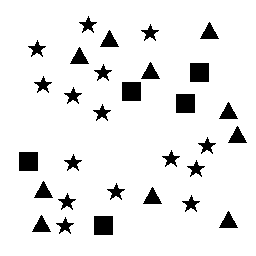
Squares: 5
Triangles: 10
Stars: 15
Total shapes: 30